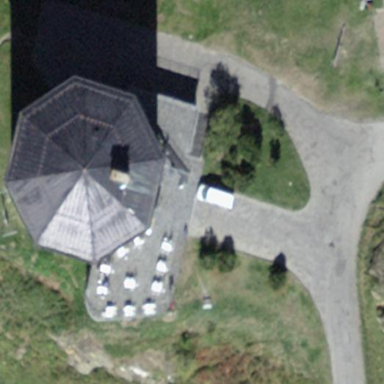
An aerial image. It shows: Hotel with pyramidal roof shape.